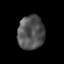
Tissue: prostate
Cell type: Fibroblasts
Senescence score: 0.7371
Nuclear area (px): 884
Mean DAPI intensity: 82.905